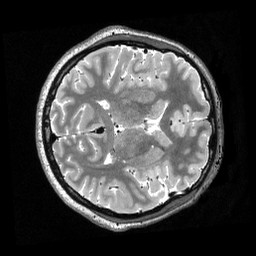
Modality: T2w
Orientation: axial
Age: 20
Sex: female
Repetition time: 3.2 s
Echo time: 0.563 s